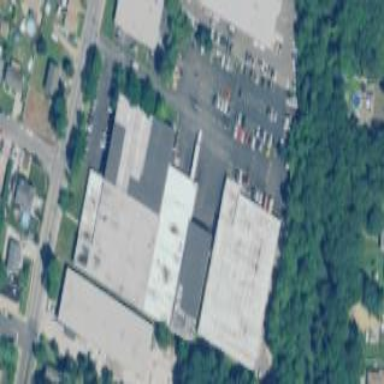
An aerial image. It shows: Commercial building.